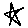
Label: star